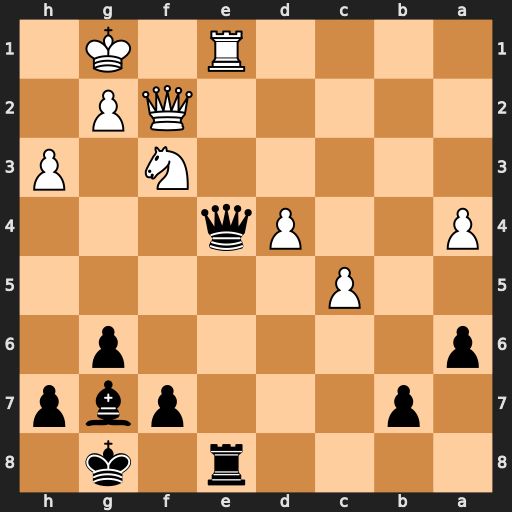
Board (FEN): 4r1k1/1p3pbp/p5p1/2P5/P2Pq3/5N1P/5QP1/4R1K1
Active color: b
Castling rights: -
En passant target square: -
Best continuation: Bxd4 Rxe4 Bxf2+ Kxf2 Rxe4